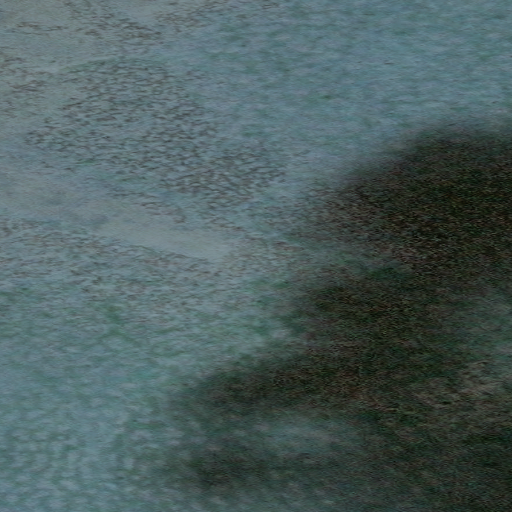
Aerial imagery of mountains in Alaska named Isahultila Mountains containing only unknown